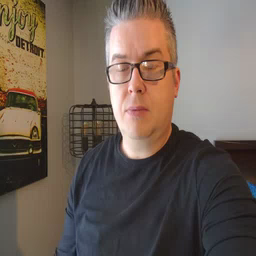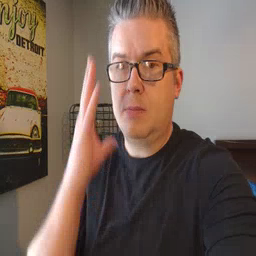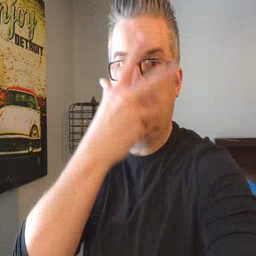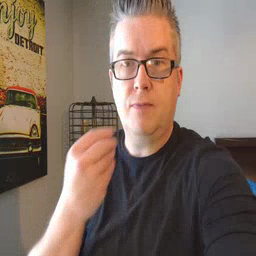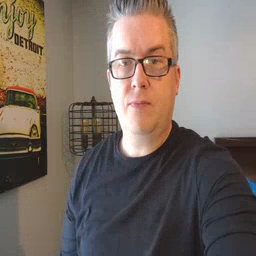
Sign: pretty